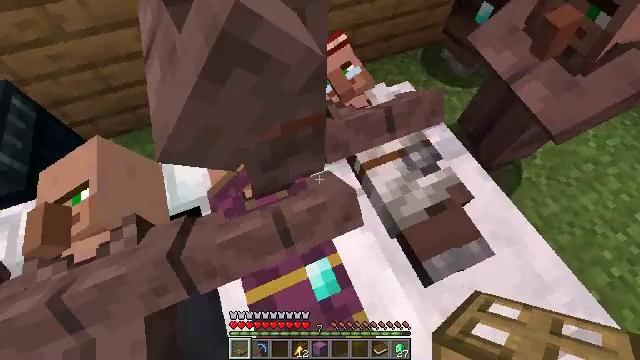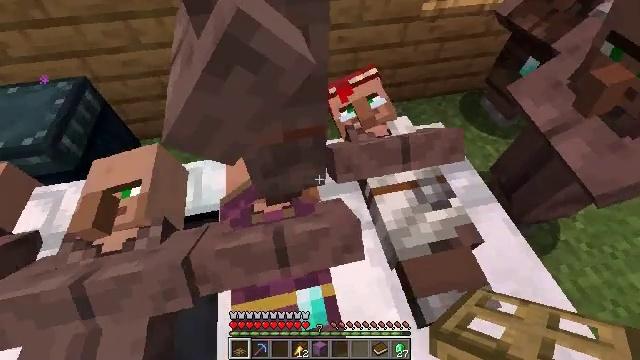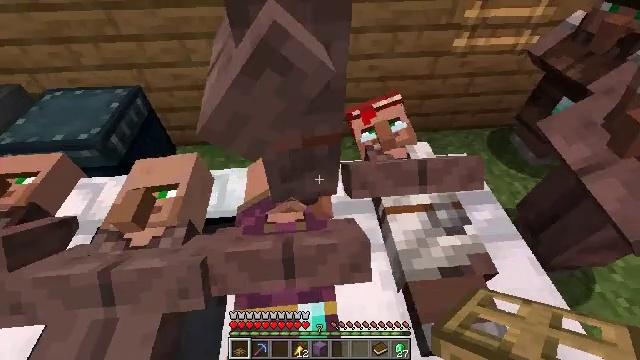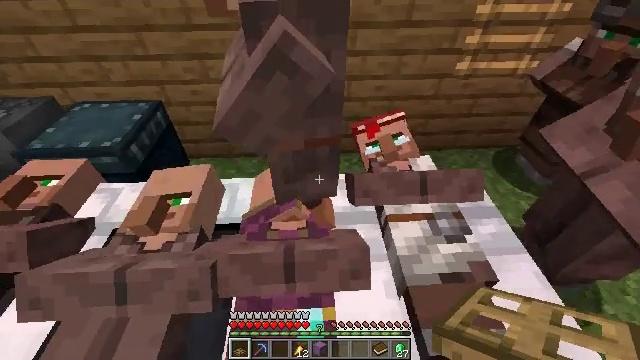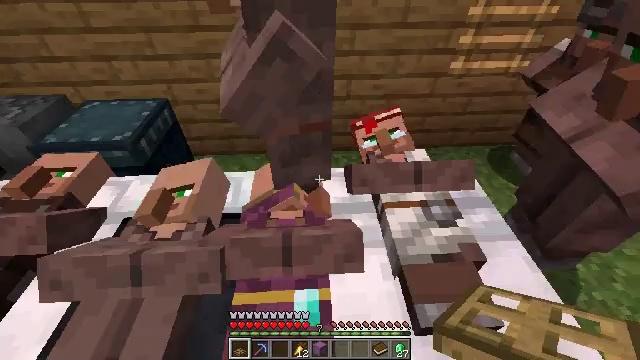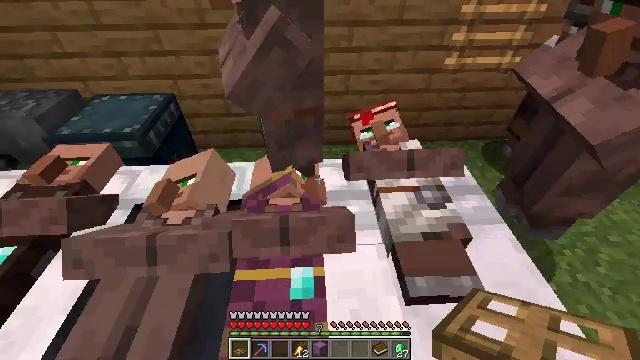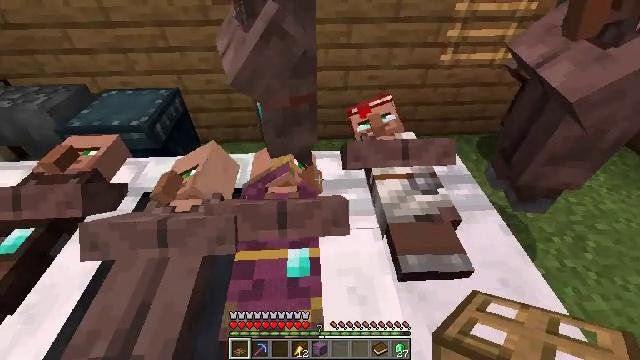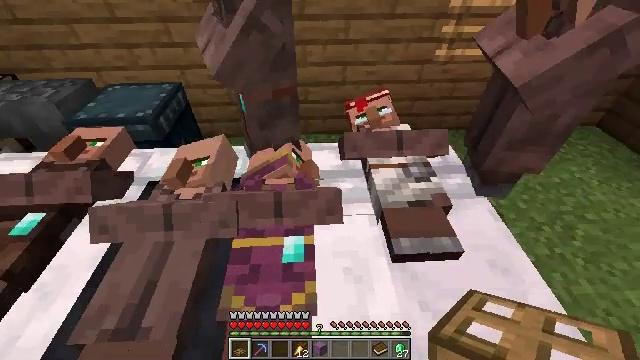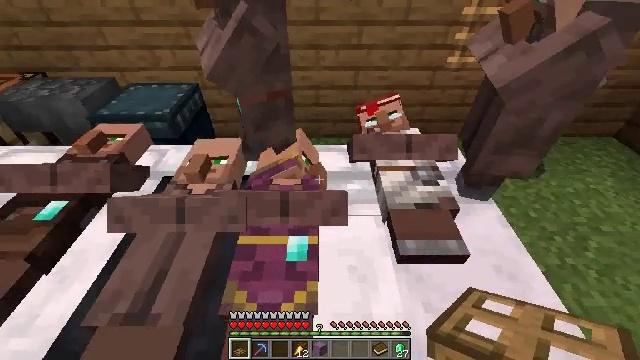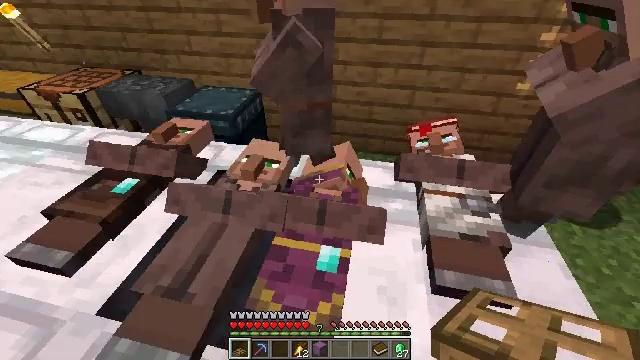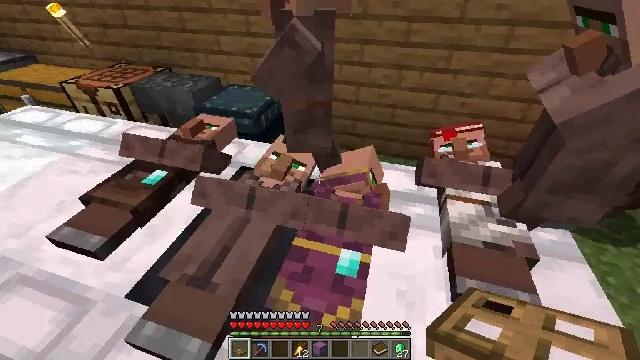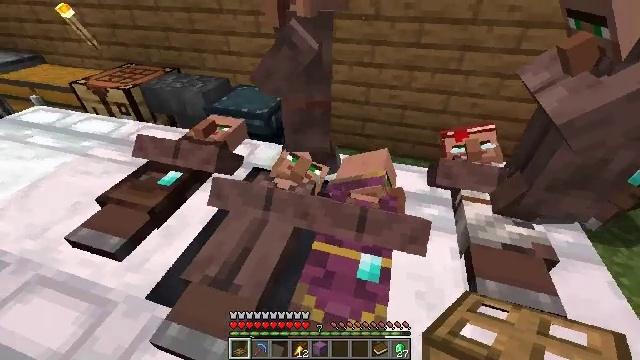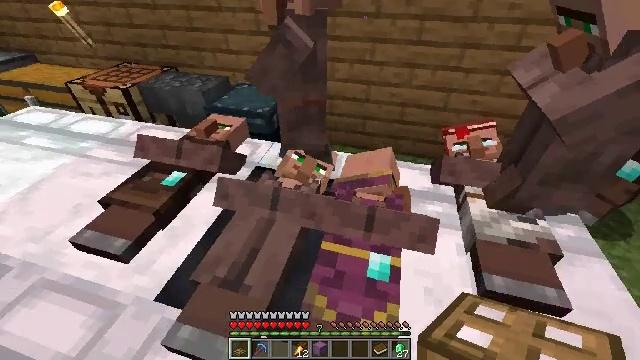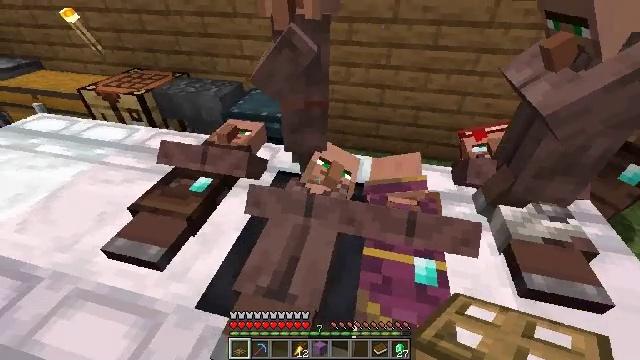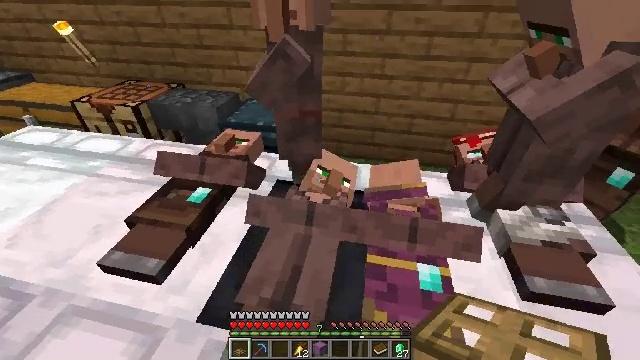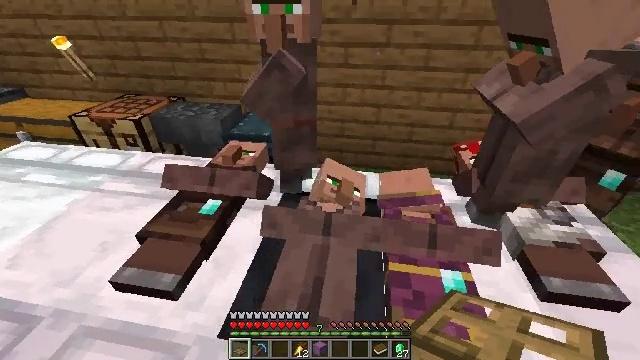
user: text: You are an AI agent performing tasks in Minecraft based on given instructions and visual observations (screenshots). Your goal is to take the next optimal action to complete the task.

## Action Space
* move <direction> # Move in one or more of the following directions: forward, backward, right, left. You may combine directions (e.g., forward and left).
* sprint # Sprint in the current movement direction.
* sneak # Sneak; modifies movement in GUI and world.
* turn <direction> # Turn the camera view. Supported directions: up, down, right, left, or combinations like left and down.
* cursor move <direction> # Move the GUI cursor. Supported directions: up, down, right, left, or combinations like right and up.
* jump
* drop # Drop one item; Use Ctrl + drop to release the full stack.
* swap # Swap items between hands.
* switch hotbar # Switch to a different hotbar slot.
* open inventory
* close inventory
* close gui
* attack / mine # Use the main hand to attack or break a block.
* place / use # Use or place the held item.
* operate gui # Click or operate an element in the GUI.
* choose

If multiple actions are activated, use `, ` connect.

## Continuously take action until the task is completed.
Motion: motion action
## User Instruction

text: Manufacture an ender pearl.
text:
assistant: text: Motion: turn left and up
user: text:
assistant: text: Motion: move back, turn left and up
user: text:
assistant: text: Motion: move back, turn left and up
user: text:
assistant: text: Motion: move back
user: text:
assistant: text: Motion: move back
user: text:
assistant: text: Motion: no_op
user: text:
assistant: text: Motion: no_op
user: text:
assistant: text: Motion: turn left and up
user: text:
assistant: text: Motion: turn left and up
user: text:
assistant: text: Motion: move left, turn left
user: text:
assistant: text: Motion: move left
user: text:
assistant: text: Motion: move left, turn right
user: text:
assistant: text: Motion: move left, turn right
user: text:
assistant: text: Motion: move left, turn right and up
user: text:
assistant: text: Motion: turn right and up
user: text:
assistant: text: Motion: turn right and up
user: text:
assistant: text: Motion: turn up
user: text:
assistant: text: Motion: turn up
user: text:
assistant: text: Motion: move left
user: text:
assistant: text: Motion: move left, turn down
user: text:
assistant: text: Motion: move left, turn right and down
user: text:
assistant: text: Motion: move left, turn right and down
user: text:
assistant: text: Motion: no_op
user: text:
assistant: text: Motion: no_op
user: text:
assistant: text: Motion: no_op
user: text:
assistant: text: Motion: no_op
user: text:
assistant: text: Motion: turn down
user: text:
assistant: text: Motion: turn down
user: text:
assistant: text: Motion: no_op
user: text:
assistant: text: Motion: turn left